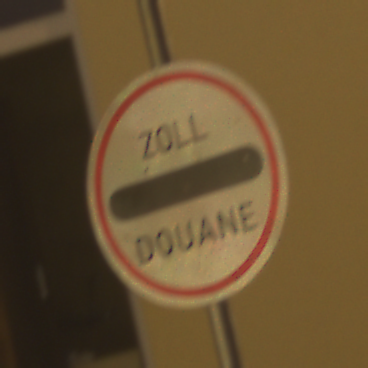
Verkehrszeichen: Zollstelle
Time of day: Night
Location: Outdoor (Urban)
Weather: Clear
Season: NotSpecified
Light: Artificial